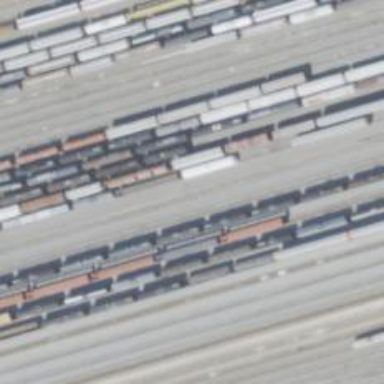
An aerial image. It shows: Railway yard used for both manifest and maintenance purposes.